Question: Hey, I have a ListView that I want to be displayed into an AlertDialog, I have 2 problems:
1. The text is displayed in the left side, I want it to be in the center
2. To choose an item, you have to select exactly the text of the row.. How to make it possible to select the item even if selecting outside the text in the same row?
You can see in the picture that the orange highlight is on the text itself only rather than the whole row..:

Code:
LinearLayout layout = new LinearLayout(mContext);
'''
ListView lv = new ListView(mContext);
lv.setAdapter(new ArrayAdapter<String>(this,android.R.layout.simple_list_item_1, BooksOptions));
Builder alert;
alert = new AlertDialog.Builder(this);
layout.addView(lv);
alert.setView(layout);
'''
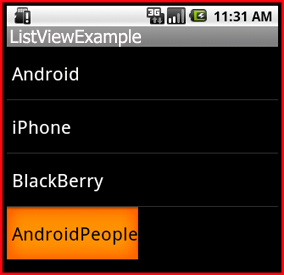
Answer: You're utilizing the standard Android list item layout, 'android.R.layout.simple_list_item_1'. Instead, create your own item layout based on that layout and set the properties appropriately.
'<TextView xmlns:android="http://schemas.android.com/apk/res/android" android:id="@android:id/text1" android:layout_width="match_parent" android:layout_height="wrap_content" android:textAppearance="?android:attr/textAppearanceLarge" android:gravity="center" android:paddingLeft="6dip" android:minHeight="?android:attr/listPreferredItemHeight" />'
Note that you're also not setting layout properties on the 'ListView' itself. Ensure that you specify it to have it 'match_parent' for width as well in your layout.